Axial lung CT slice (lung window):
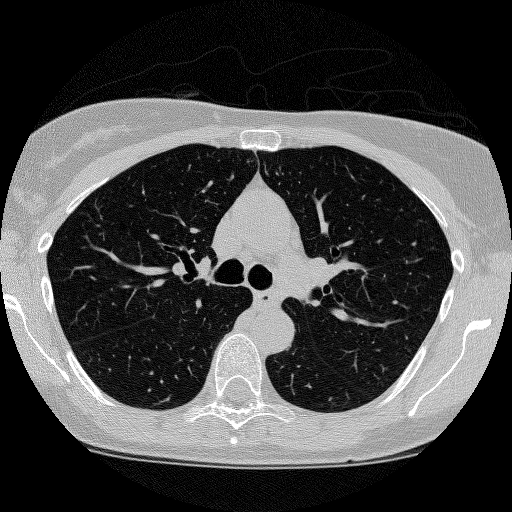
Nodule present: no